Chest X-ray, PA view. Patient: 59 years old, sex M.
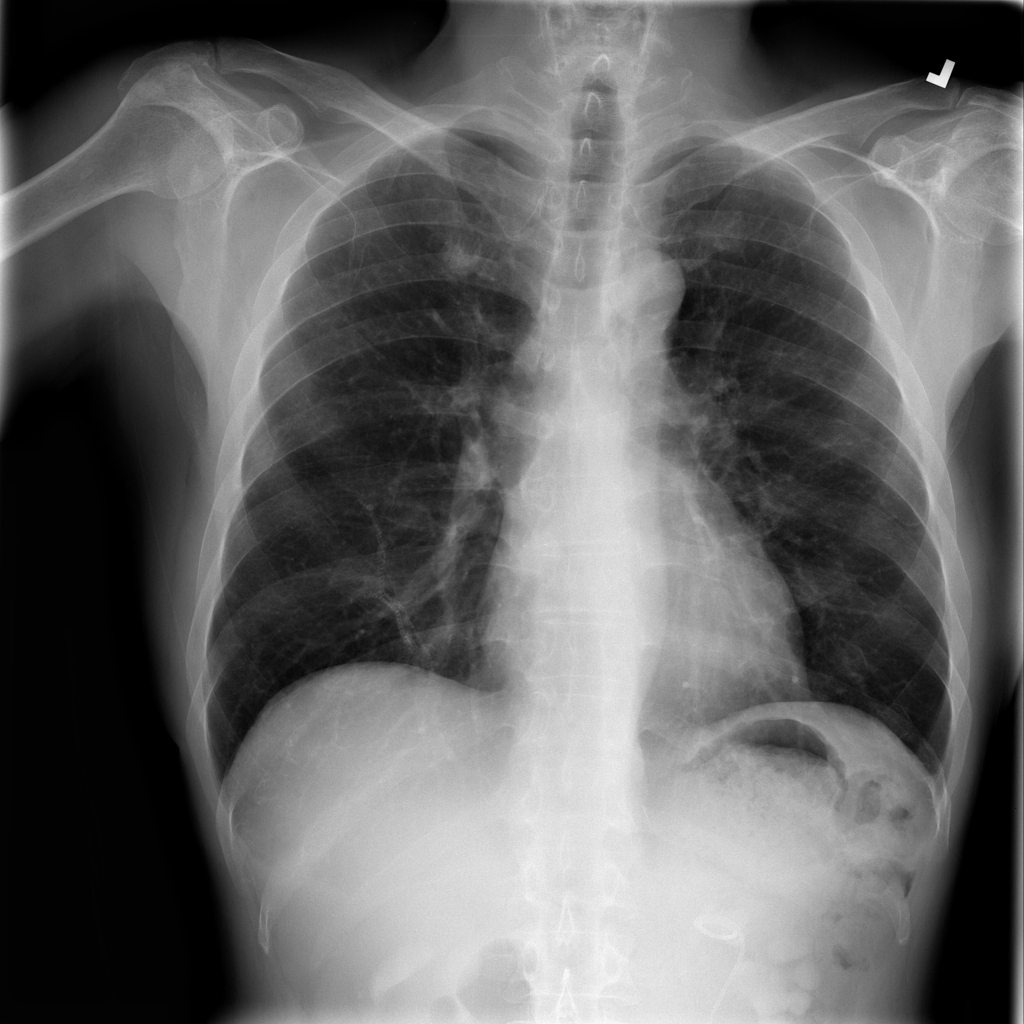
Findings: Nodule